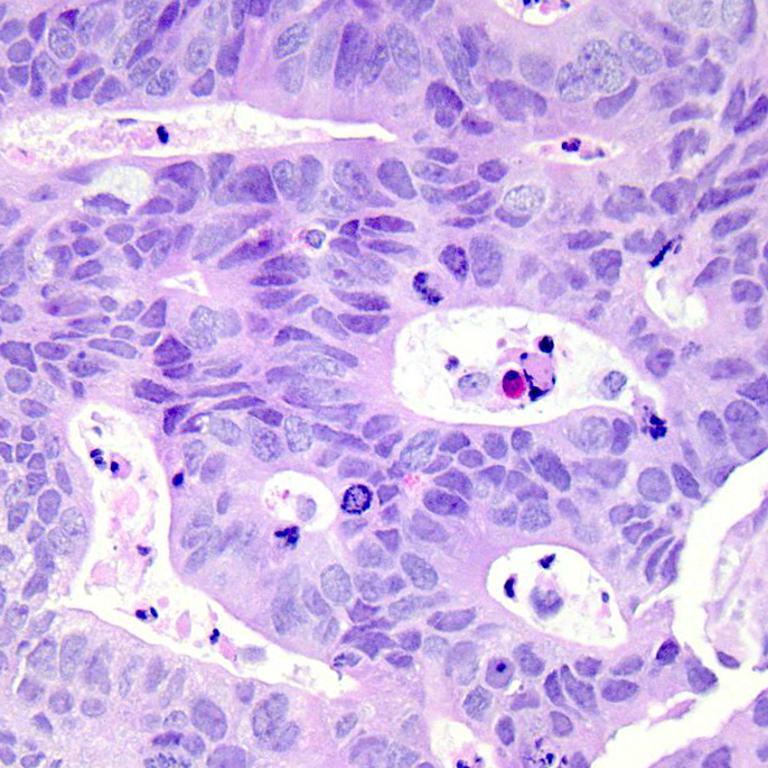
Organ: colon
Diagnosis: adenocarcinomas